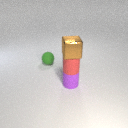
small red rubber cylinder below small brown metal cube